Interaction volume radius: 10 \u00c5
Interaction volume height: 20 \u00c5
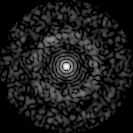
Disorder parameter: 0.8447